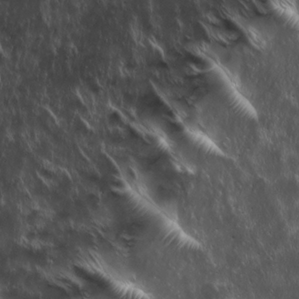
Label: non_frost